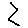
Label: zigzag